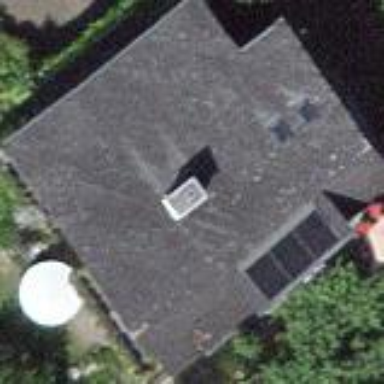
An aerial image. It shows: Building with tile roof.